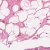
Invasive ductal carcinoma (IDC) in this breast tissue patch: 0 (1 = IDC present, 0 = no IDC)